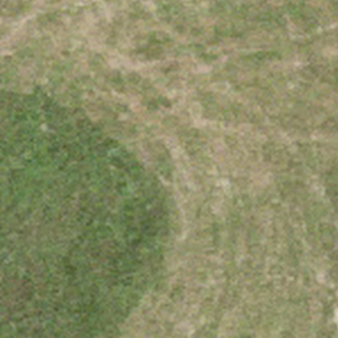
Label: other